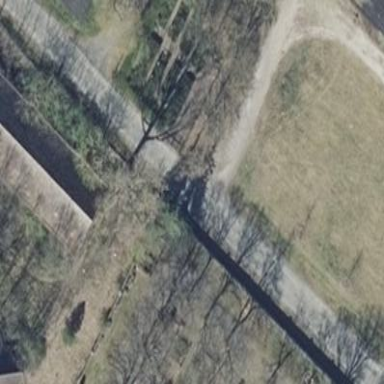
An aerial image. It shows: Fence surrounds the graveyard.